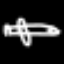
Label: airplane